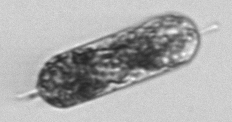
Label: Hemiaulus